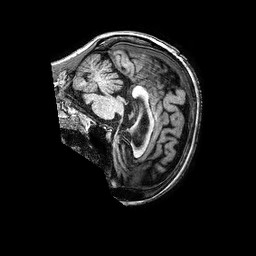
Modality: T1w
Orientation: sagittal
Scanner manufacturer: philips
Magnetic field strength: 3 T
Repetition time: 0.006847 s
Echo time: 0.003087 s